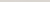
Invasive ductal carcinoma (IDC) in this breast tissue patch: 0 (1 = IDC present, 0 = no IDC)